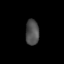
Tissue: lung
Cell type: Endothelial cells
Senescence score: 0.5507
Nuclear area (px): 339
Mean DAPI intensity: 77.395